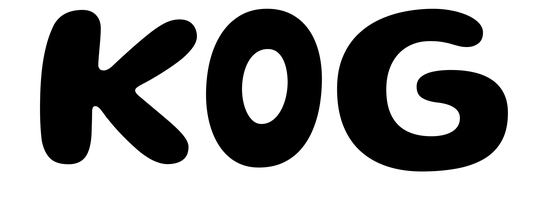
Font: Gluten_SemiBold